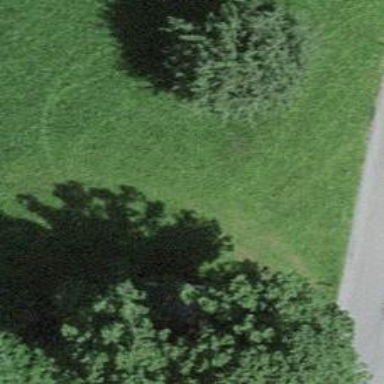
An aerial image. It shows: Unpaved path.